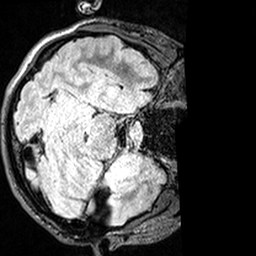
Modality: FLAIR
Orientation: axial
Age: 22
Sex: female
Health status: healthy
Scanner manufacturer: siemens
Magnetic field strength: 3 T
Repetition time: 5 s
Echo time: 0.388 s